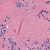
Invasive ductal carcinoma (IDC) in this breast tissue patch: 1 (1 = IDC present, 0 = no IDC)